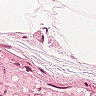
Metastatic tissue present: no